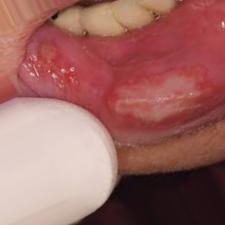
Condition: Mouth Ulcer